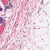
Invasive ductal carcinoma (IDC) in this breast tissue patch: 0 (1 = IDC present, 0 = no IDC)